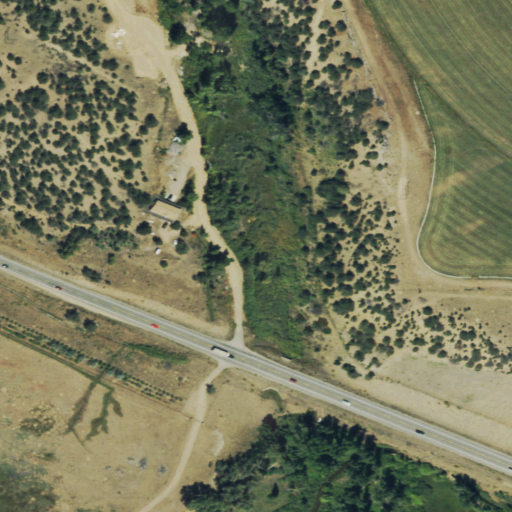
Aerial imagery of valley in Colorado named Weldon Gulch containing shrub, woody wetlands, evergreen forest, pasture, grassland, low intensity development, open development, and medium intensity development